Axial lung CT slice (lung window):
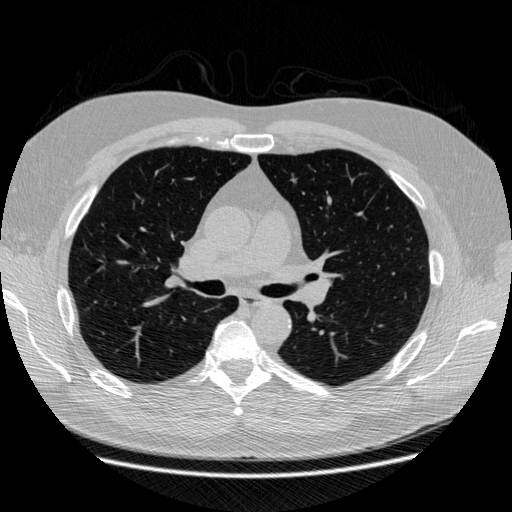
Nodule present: no